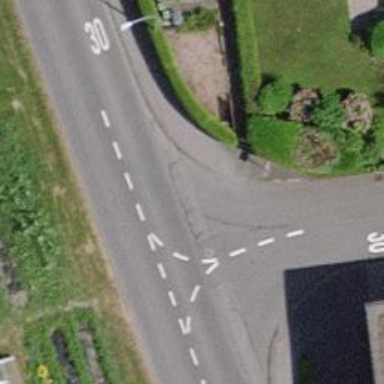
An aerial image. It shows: Kerb serving as barrier.